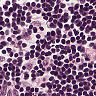
Metastatic tissue present: no